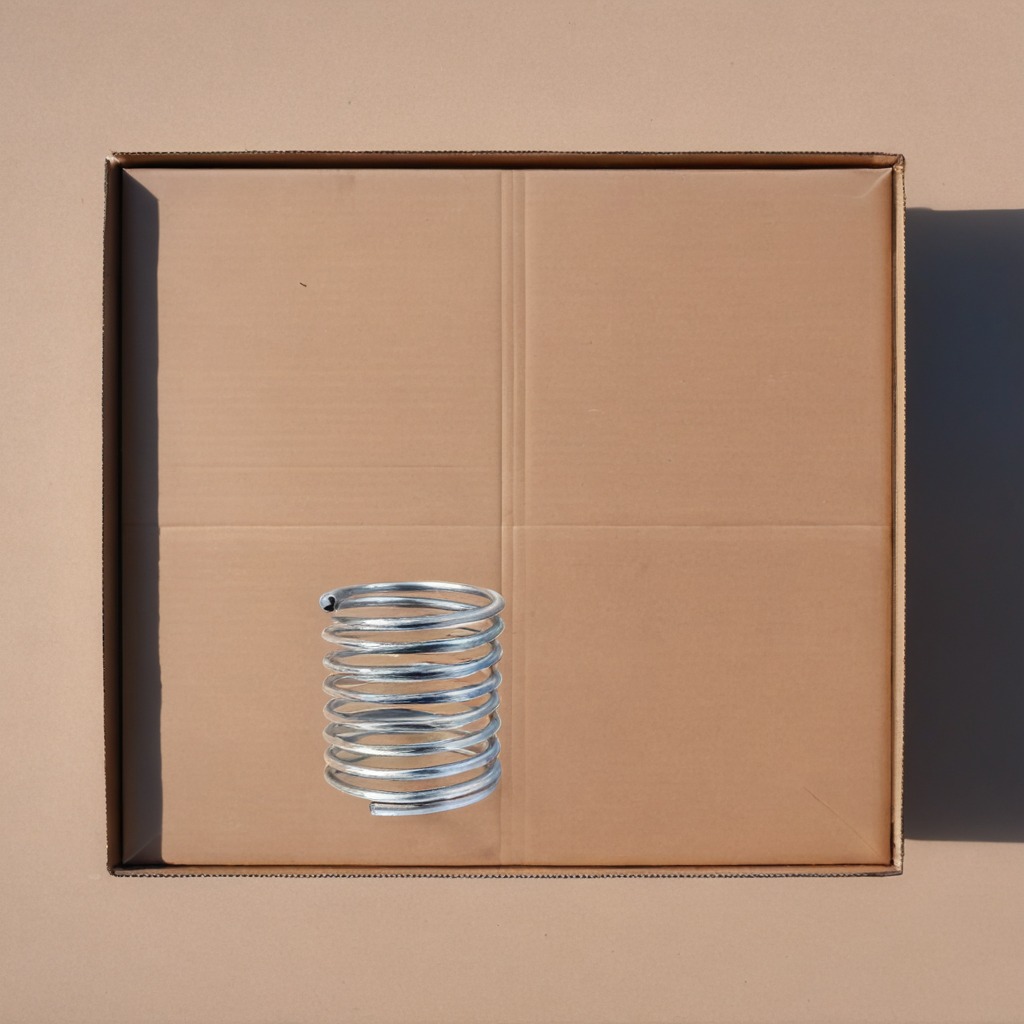
A coiled metal spring is lying on the clean dry cardboard box surface in an outdoor workshop during daytime bright natural light soft shadows slightly creased but